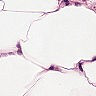
Metastatic tissue present: no